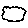
Label: cloud